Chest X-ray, PA view. Patient: 74 years old, sex M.
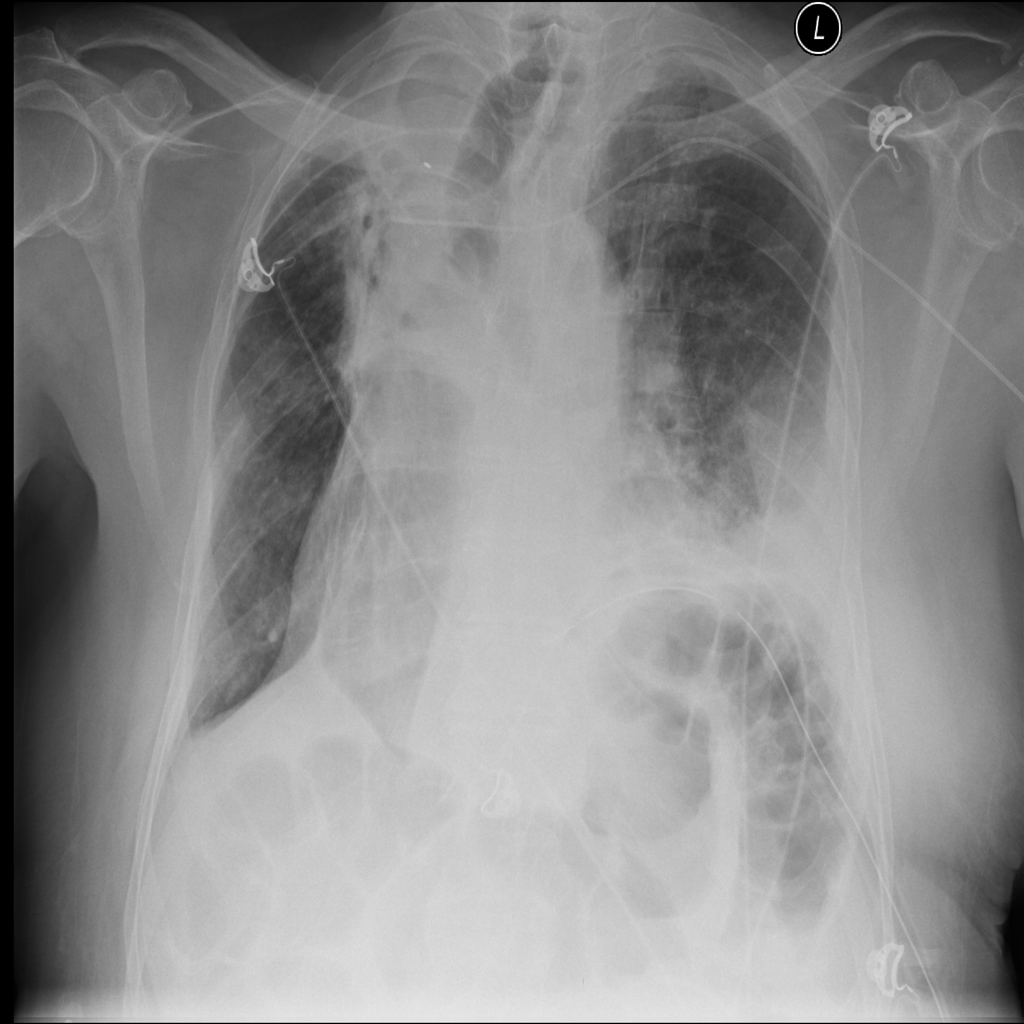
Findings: Pleural_Thickening